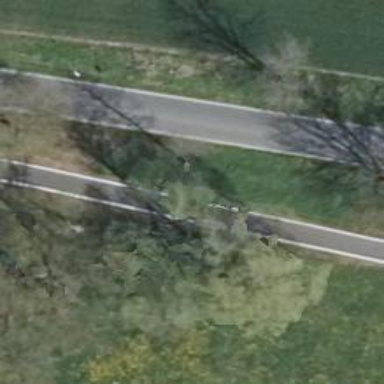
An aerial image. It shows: Row of deciduous broadleaved trees.